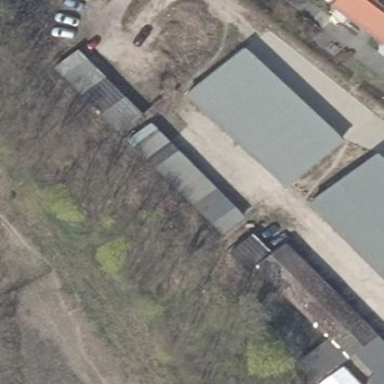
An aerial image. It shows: Group of garages.